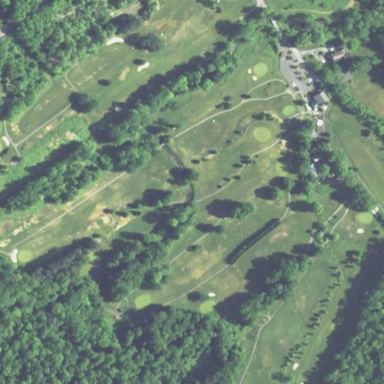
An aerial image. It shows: Golf course.